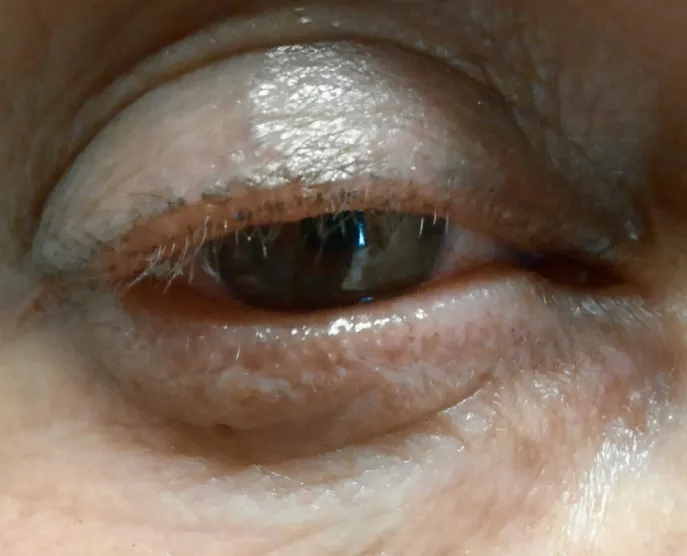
Eyelashes regrowth, right eye.
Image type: pathology (fish)